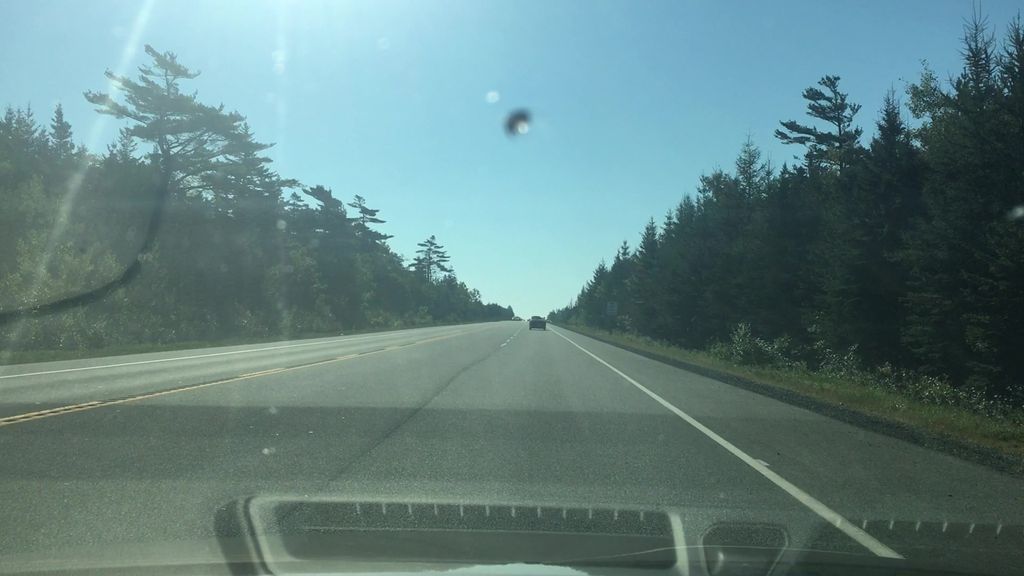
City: halifax